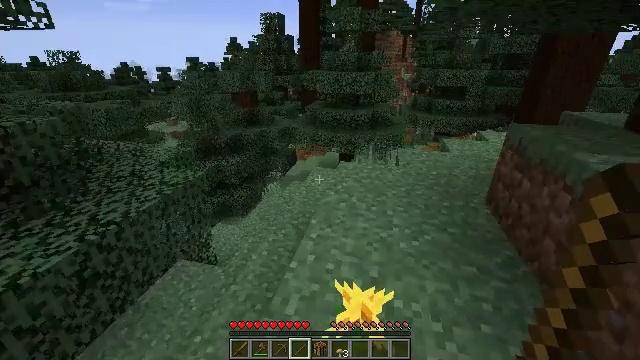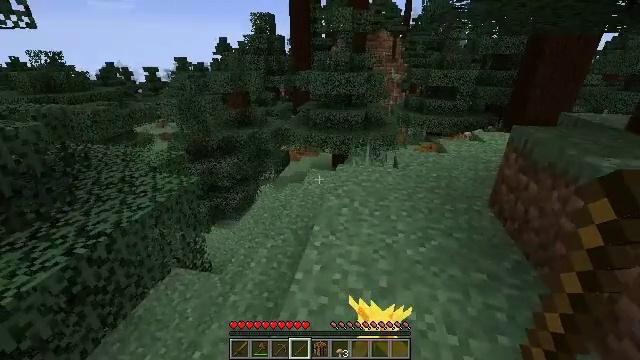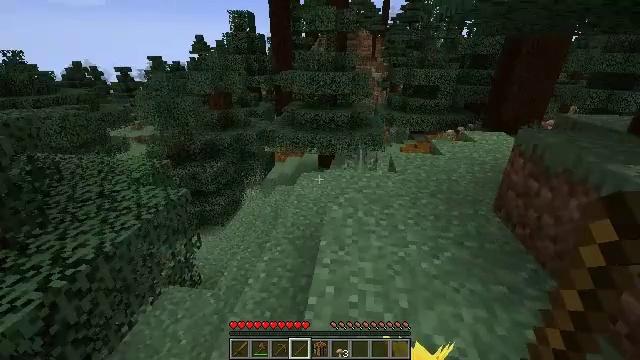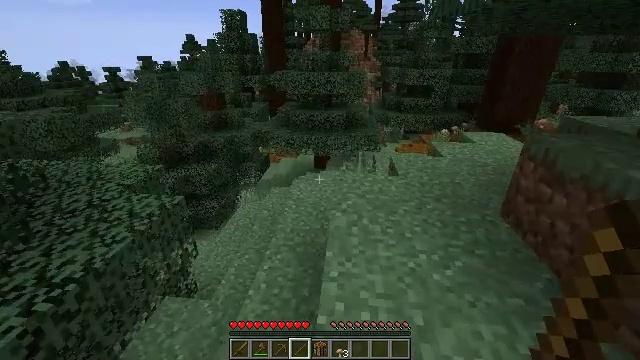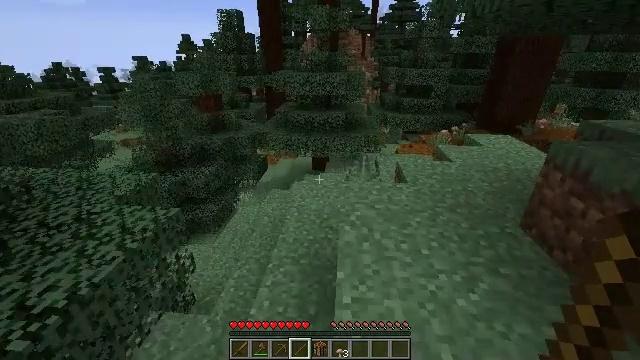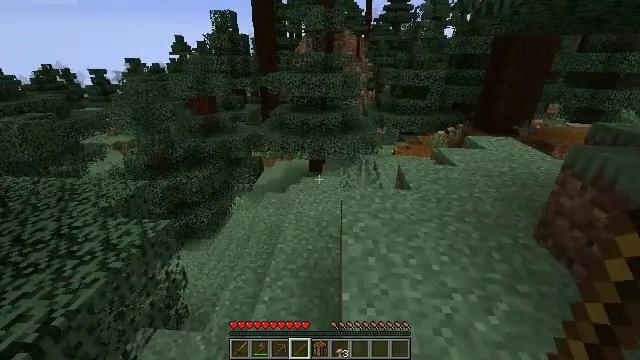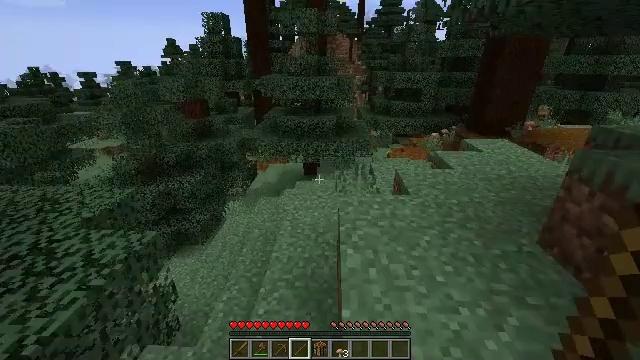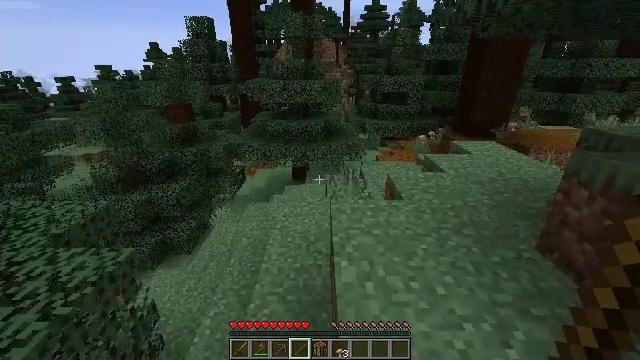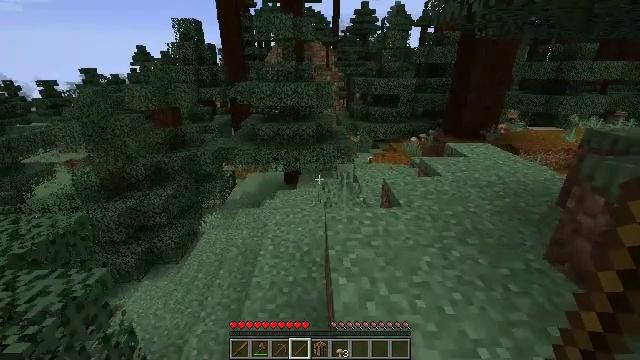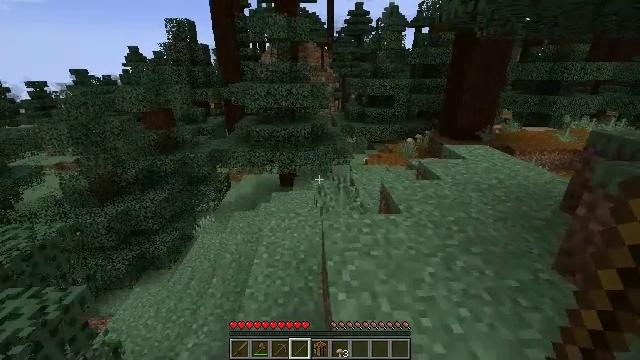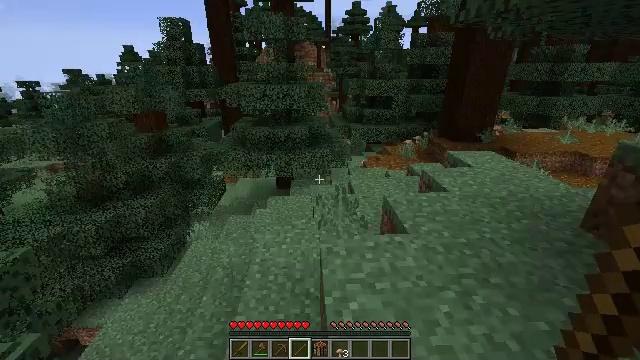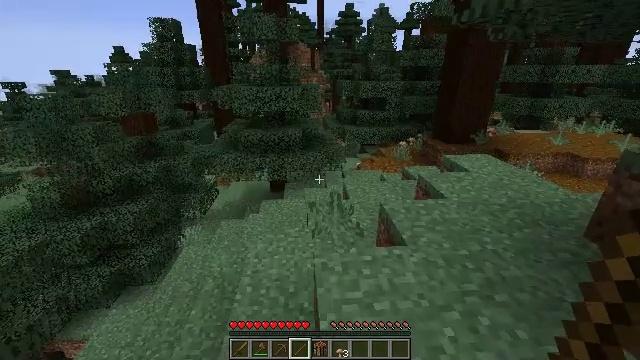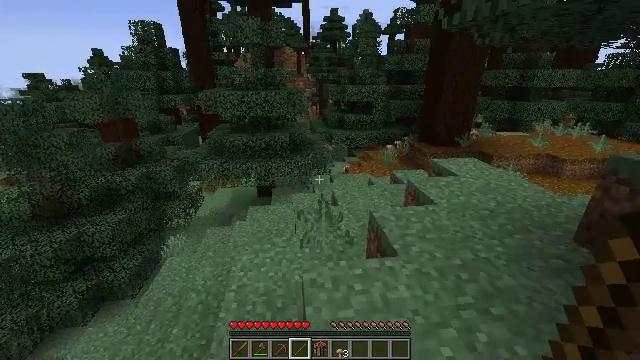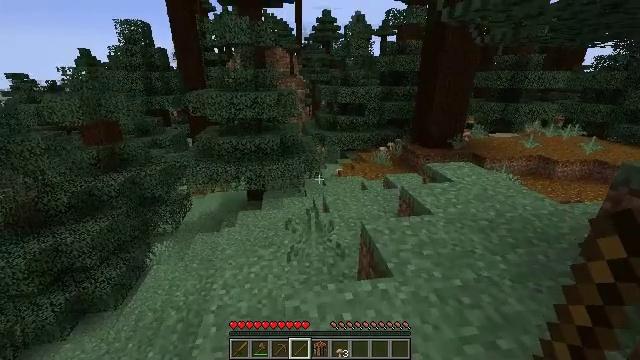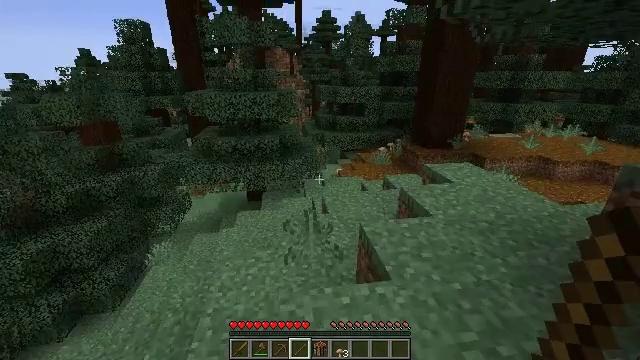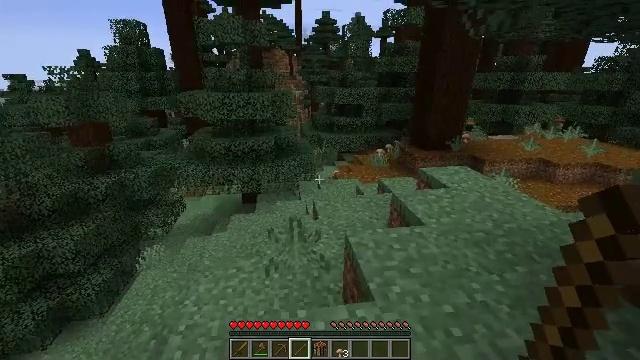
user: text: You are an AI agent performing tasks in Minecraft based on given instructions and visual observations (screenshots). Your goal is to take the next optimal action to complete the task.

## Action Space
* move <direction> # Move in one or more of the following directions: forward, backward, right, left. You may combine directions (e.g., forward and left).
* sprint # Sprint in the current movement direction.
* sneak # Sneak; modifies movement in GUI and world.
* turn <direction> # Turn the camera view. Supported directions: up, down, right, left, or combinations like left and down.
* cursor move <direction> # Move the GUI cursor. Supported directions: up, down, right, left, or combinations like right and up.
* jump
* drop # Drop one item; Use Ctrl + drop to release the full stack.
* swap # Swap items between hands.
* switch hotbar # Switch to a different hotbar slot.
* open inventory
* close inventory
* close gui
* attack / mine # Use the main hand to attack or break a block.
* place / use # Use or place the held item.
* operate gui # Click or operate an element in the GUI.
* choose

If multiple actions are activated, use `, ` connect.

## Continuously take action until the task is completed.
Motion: motion action
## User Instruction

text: Mine the brown mushroom from the ground.
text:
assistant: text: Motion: move forward and move left, turn right
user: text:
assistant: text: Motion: move forward and move left, turn right
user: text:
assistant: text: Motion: move forward, turn right
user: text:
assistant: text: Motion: move forward
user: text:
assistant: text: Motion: move forward, turn right
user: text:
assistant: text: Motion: move forward, turn right
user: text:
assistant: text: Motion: move forward, turn right
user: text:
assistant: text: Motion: move forward, turn right
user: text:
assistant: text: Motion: move forward, turn right
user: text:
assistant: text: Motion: move forward
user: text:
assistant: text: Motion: move forward, turn right
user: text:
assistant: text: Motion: move forward, turn right
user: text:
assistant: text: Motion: move forward and move right, turn right
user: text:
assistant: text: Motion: move forward and move right
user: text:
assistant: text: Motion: move forward and move right
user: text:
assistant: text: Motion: move forward and move right
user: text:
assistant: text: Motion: move forward and move right
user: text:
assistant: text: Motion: move forward and move right
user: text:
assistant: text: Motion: move forward and move right, turn right
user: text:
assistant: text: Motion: move forward and move right, turn right
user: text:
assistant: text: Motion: move forward, turn right
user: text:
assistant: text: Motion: move forward, turn right
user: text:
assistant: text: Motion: move forward
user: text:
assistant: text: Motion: move forward
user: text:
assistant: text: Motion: move forward
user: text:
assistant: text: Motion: move forward
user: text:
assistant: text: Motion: move forward
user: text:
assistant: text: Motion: move forward
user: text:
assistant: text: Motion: move forward
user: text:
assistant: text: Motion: move forward